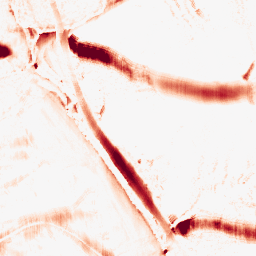
Category: morphological
Decomposition family: morphological_ellipse
Decomposition parameters: operation: opening
width: 30
height: 10
Upsampling method: sinc_blackman
Upsampling parameters: scale: 4
kernel_size: 16
Upsampling scale: 4